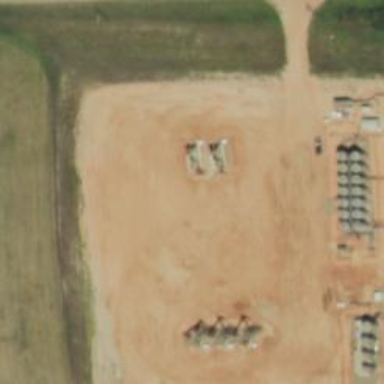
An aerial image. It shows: Petroleum well.